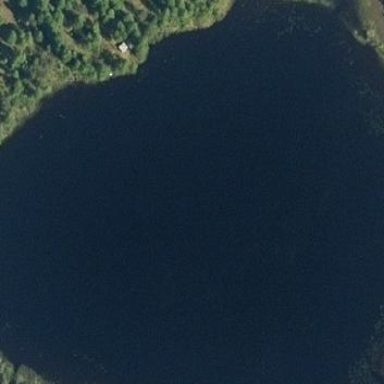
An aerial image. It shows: Beautiful lake surrounded by nature.